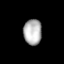
Tissue: lung
Cell type: Endothelial cells
Senescence score: 0.6171
Nuclear area (px): 454
Mean DAPI intensity: 179.383